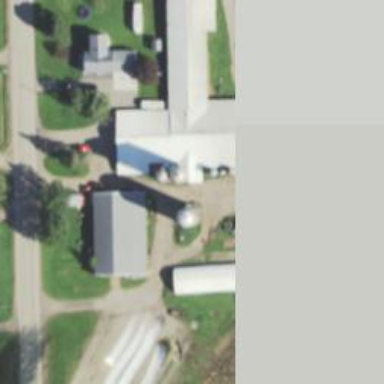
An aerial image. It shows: Silo.